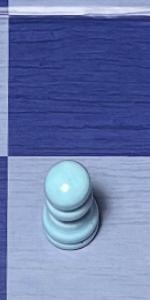
Label: Pawn_White